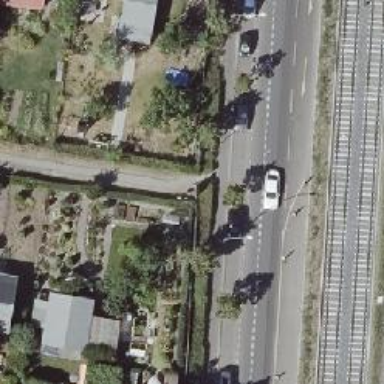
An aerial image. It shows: Footway with ramp.